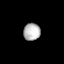
Tissue: lung
Cell type: Epithelial cells
Senescence score: 0.5488
Nuclear area (px): 279
Mean DAPI intensity: 187.756